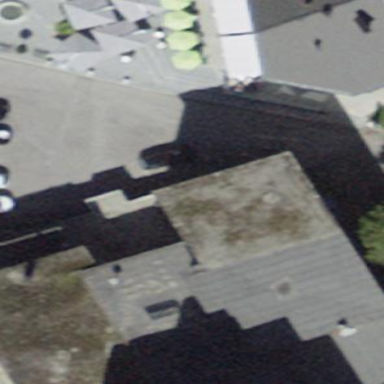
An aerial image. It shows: Building with flat roof colored in dark gray.